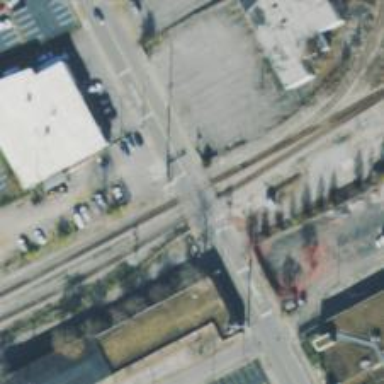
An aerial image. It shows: Level crossing along the railway.